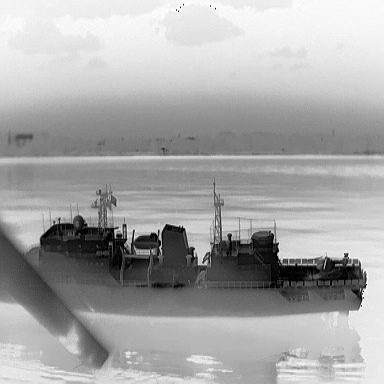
There is a warship in the infrared image.